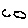
Label: cloud